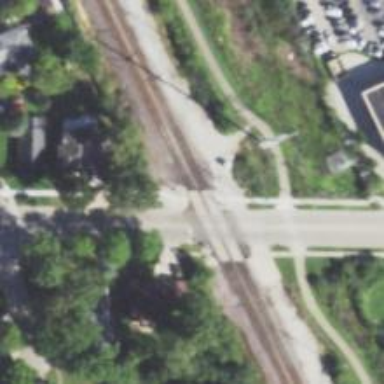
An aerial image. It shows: Railway crossing.